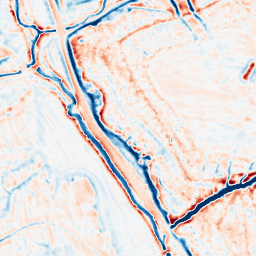
Category: edge_preserving
Decomposition family: bilateral
Decomposition parameters: d: 15
sigma_color: 150
sigma_space: 150
Upsampling method: linear_exact
Upsampling parameters: scale: 4
Upsampling scale: 4